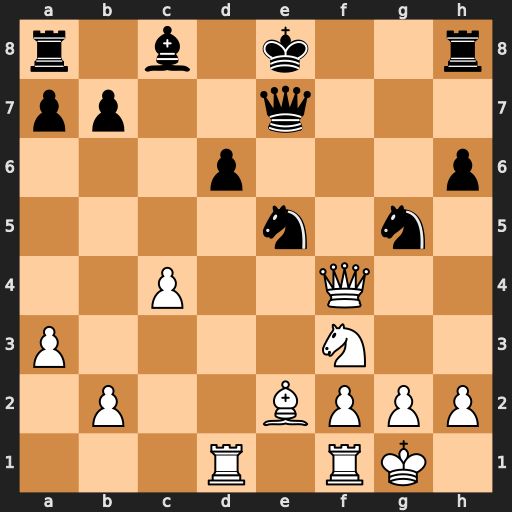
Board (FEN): r1b1k2r/pp2q3/3p3p/4n1n1/2P2Q2/P4N2/1P2BPPP/3R1RK1
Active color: w
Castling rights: kq
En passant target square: -
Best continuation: Nxe5 dxe5 Bh5+ Nf7 Bxf7+